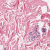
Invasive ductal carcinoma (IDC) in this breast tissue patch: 0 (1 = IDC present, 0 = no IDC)